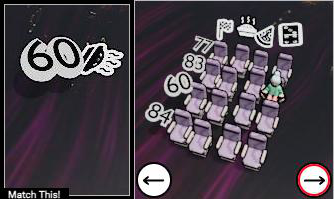
Task: seats
Answer: no